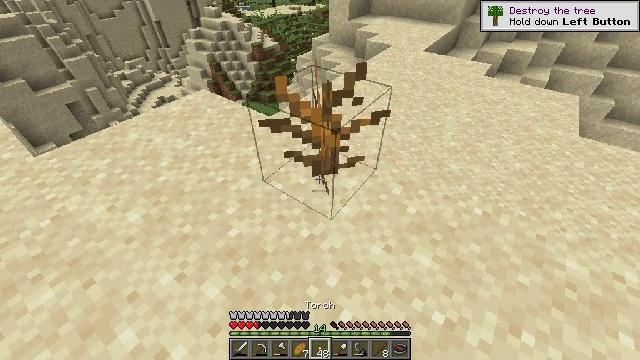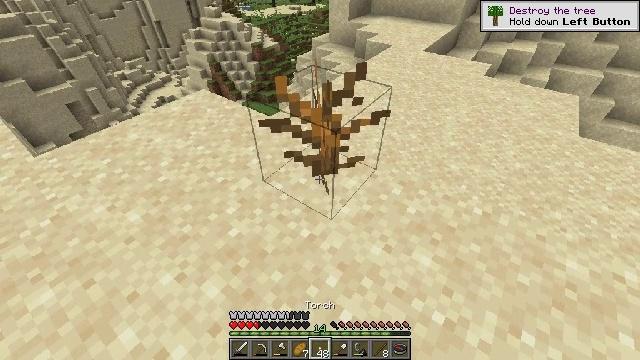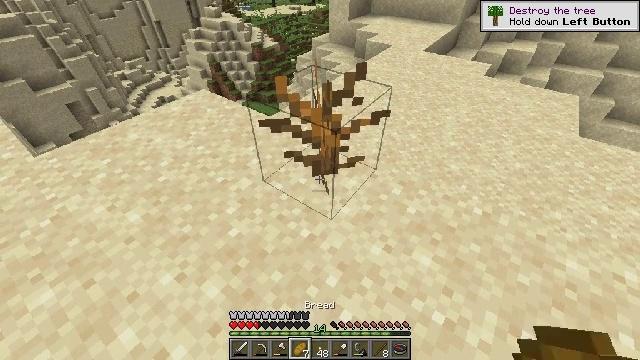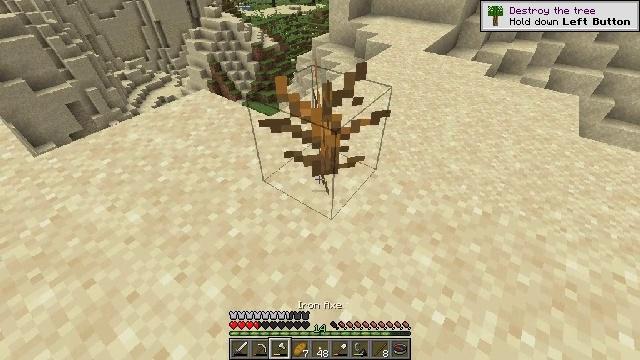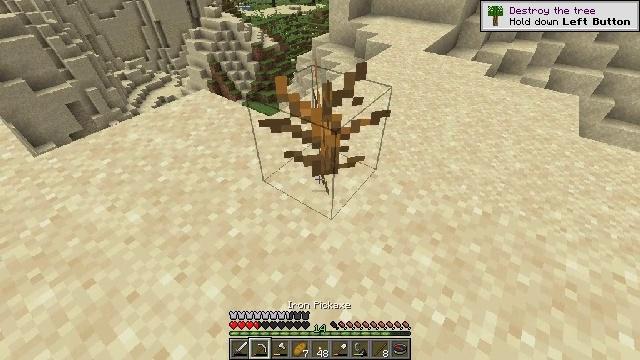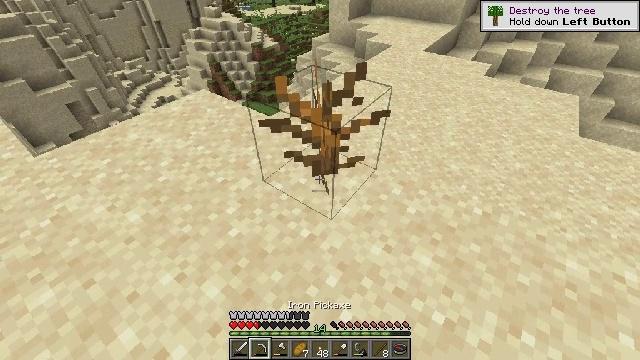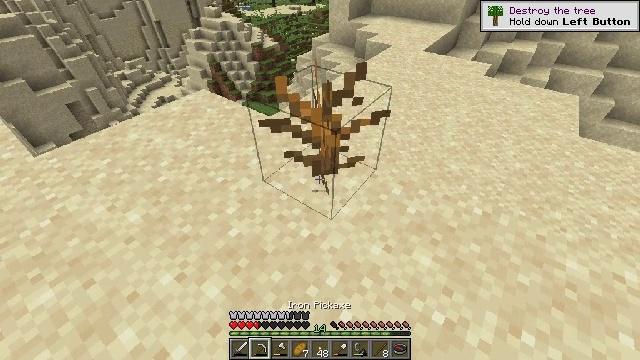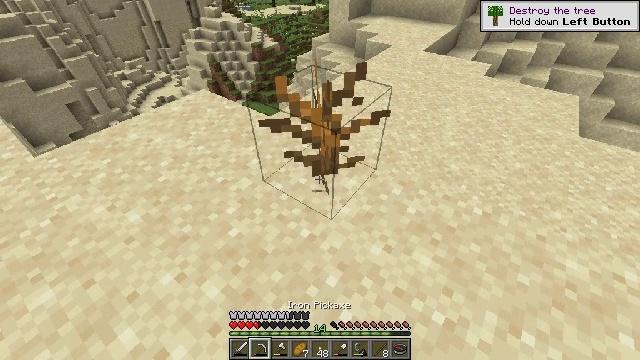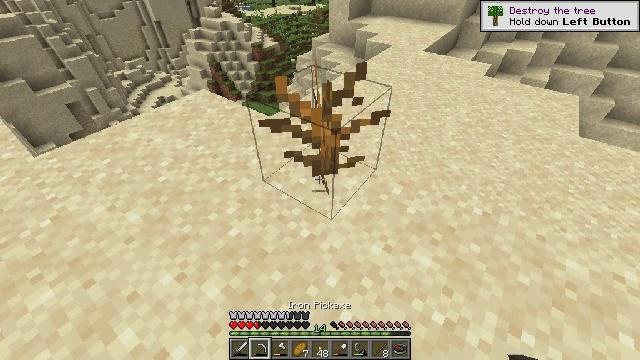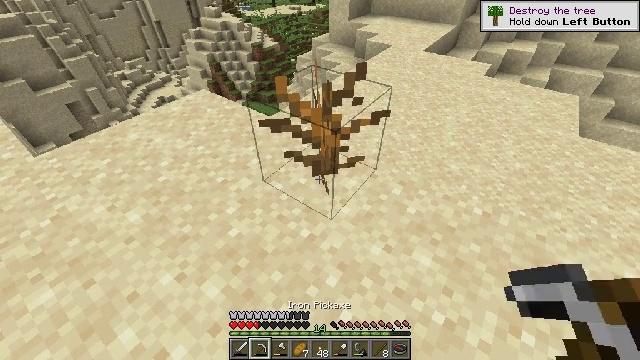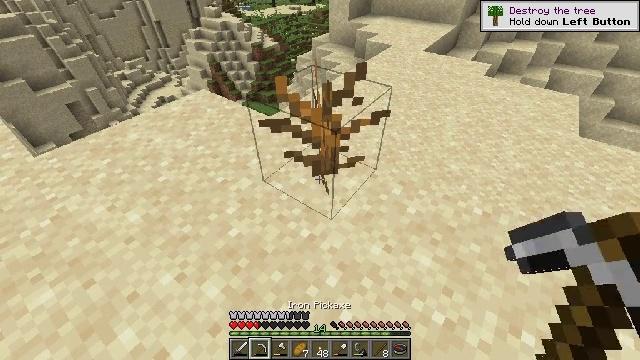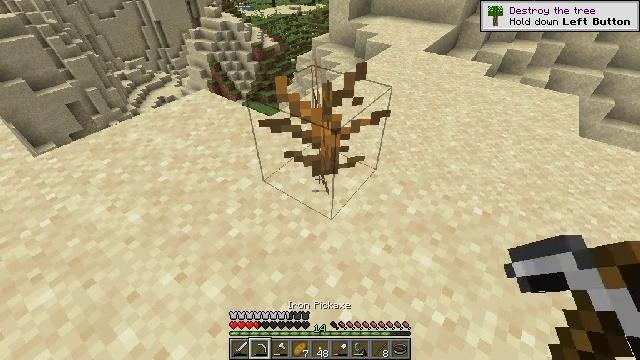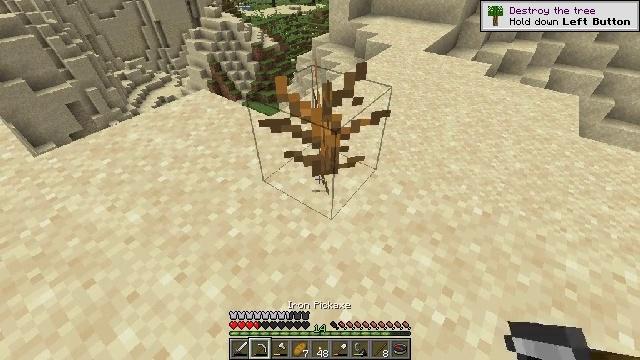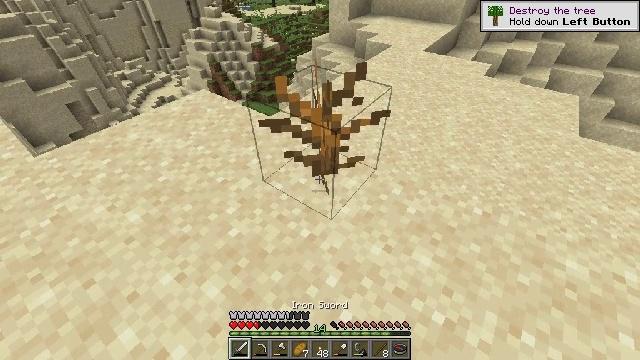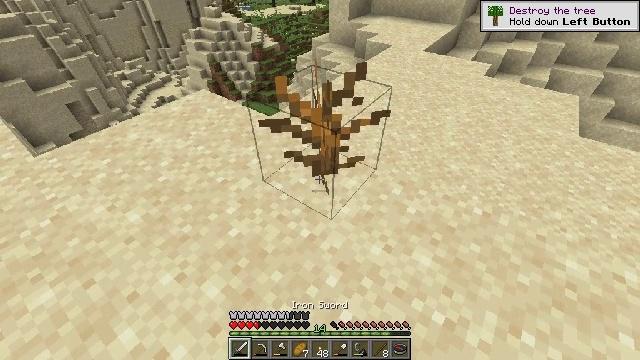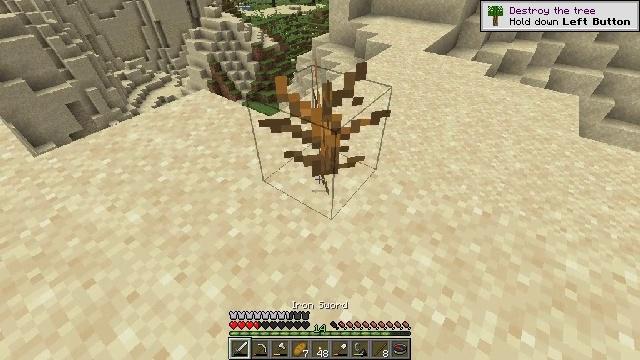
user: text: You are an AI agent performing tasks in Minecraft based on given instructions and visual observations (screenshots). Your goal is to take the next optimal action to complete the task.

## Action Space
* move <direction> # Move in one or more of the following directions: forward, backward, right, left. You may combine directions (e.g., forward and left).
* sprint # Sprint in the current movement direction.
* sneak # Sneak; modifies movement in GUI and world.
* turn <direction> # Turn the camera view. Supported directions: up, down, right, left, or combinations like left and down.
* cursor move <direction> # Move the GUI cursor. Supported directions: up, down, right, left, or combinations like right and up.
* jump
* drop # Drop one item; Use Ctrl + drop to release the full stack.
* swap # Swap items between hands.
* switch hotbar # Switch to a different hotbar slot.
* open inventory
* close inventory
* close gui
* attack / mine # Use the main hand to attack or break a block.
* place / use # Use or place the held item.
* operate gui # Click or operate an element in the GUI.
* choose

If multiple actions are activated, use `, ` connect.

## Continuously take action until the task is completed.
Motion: motion action
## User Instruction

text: Mine the dead bush in the desert.
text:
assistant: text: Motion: no_op
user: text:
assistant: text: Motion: no_op
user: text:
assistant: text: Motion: no_op
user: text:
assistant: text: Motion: no_op
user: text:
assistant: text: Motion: no_op
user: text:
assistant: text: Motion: no_op
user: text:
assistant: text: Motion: no_op
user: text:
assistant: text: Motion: no_op
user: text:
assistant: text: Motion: no_op
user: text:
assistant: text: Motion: no_op
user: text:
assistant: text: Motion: no_op
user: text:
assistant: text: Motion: no_op
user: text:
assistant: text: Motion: no_op
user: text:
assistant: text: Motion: no_op
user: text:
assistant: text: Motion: no_op
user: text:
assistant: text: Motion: no_op
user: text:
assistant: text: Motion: no_op
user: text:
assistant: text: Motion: no_op
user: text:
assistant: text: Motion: move forward, turn right
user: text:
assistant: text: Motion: move forward, turn right and down, attack / mine
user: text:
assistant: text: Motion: move forward, attack / mine
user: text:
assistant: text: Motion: move forward, attack / mine
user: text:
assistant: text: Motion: move forward
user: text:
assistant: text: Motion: move forward
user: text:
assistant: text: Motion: no_op
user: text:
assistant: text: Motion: no_op
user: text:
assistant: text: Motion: no_op
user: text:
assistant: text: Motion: no_op
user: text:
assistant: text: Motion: turn up
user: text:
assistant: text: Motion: move forward